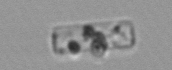
Label: Guinardia_delicatula